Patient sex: F
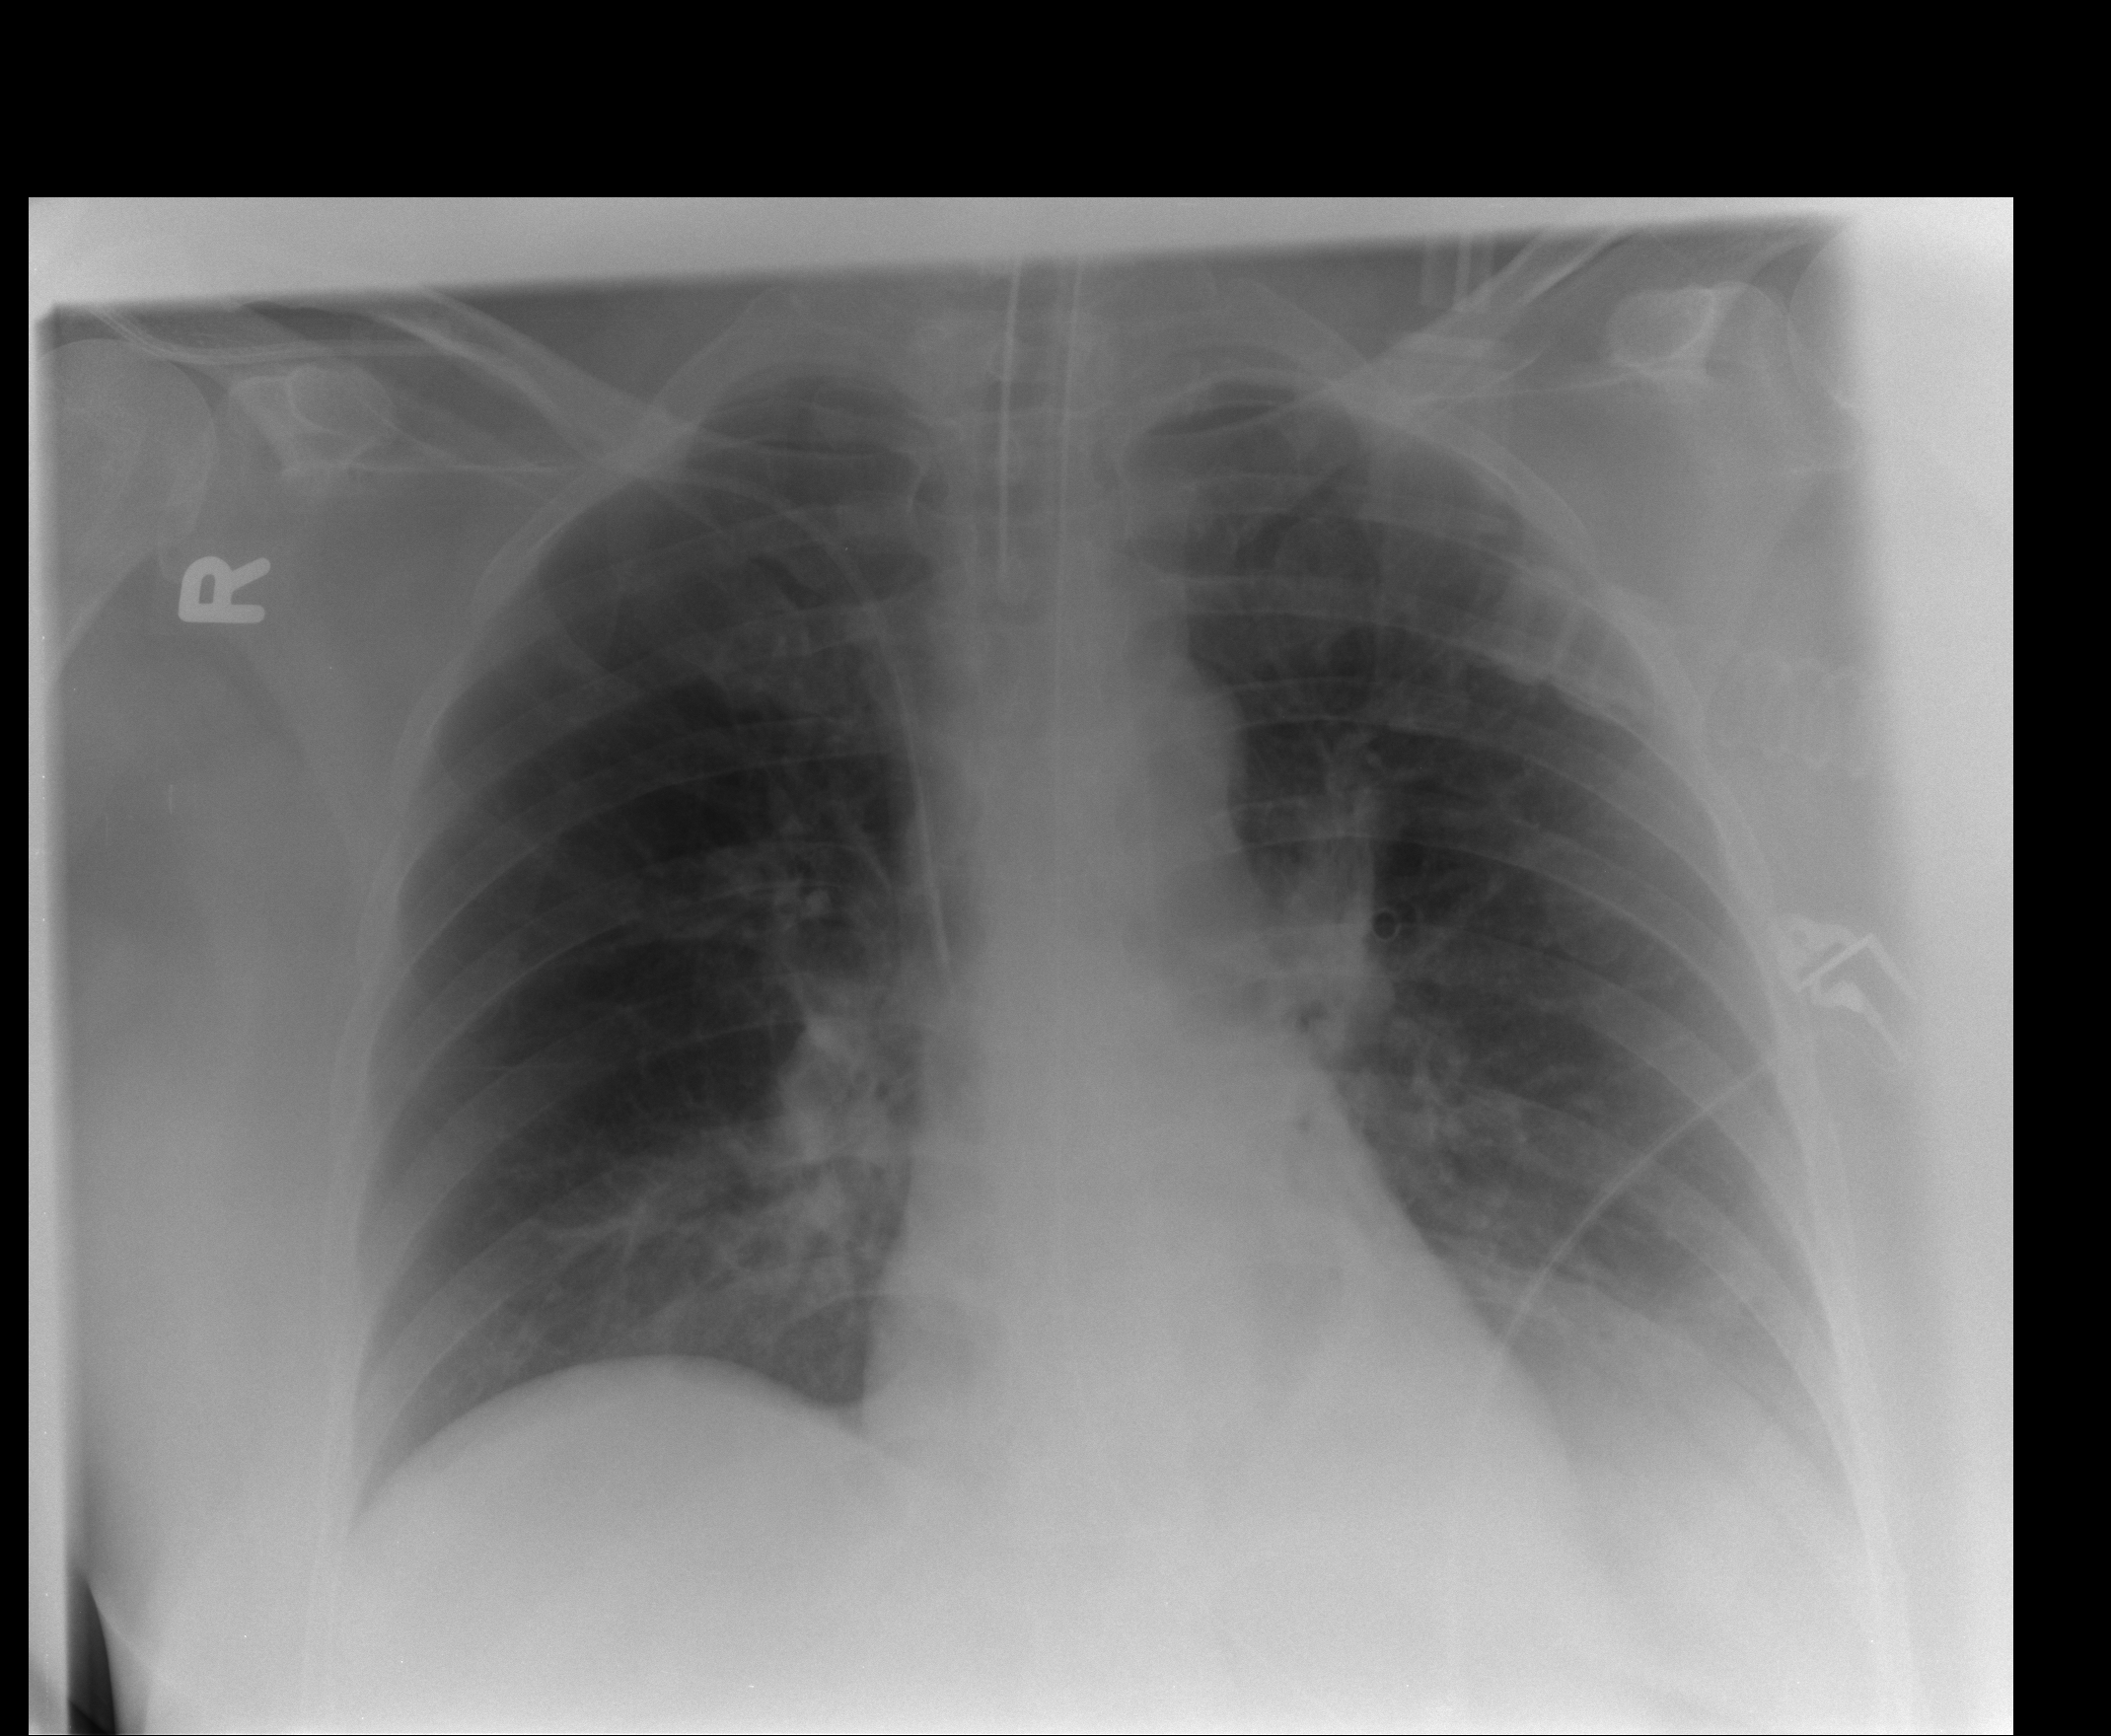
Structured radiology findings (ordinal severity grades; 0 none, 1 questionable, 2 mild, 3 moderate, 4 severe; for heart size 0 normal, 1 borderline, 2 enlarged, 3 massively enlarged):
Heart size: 0
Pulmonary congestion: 0
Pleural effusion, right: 0
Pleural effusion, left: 0
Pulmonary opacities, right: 0
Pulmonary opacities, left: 0
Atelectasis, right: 2
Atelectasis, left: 1